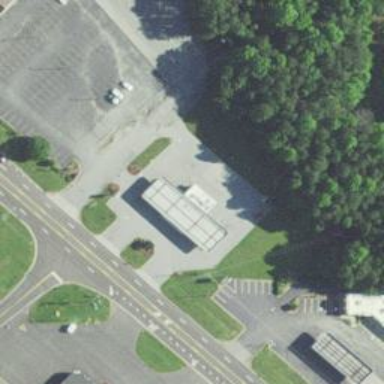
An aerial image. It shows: Convenience shop.